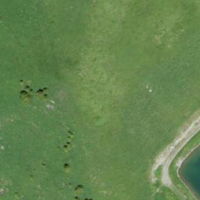
EUNIS habitat code: 23
Species observed at this site:
Gentiana verna